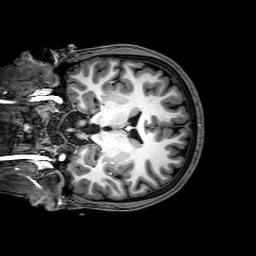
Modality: T1w
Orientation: coronal
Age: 25
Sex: male
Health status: healthy
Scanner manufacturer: philips
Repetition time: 0.008262 s
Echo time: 0.00381 s